Field crop: maize
Growth stage: 2
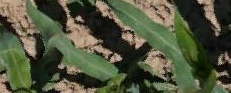
Species: maize